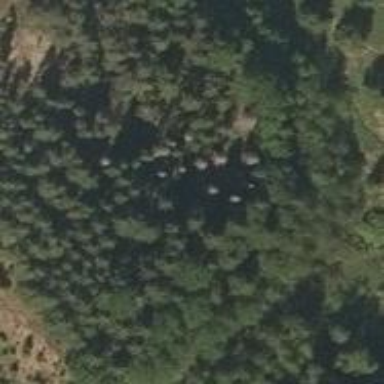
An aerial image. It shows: Evergreen woodland with needle-leaved trees.